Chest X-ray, PA view. Patient: 65 years old, sex M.
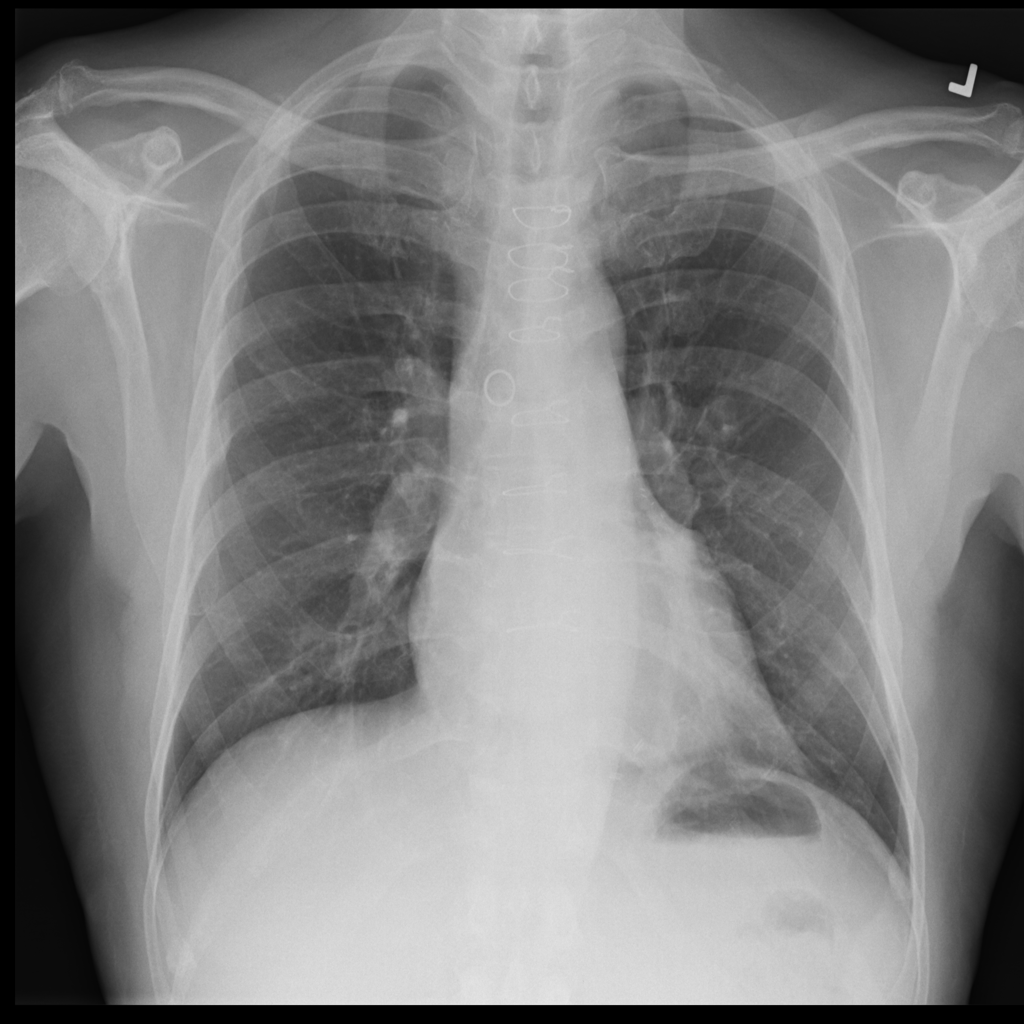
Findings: No Finding